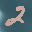
Label: 2